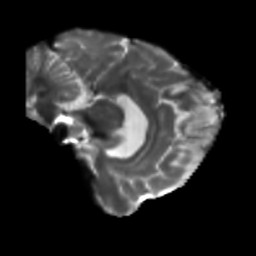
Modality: T2w
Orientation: sagittal
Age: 63
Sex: female
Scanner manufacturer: siemens
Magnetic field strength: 3 T
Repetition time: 5.25 s
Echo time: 0.08 s